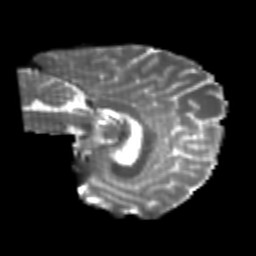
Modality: T2w
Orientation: sagittal
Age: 24
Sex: male
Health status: healthy
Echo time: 0.074 s